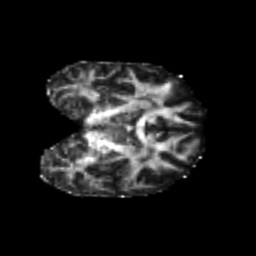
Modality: FA
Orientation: coronal
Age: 21
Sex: female
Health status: healthy
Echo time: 0.074 s